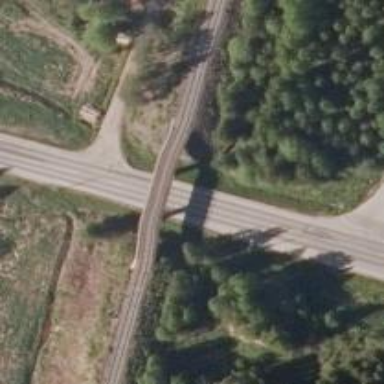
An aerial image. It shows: Bridge carrying railway with continuous electrified contact lines.